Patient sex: M
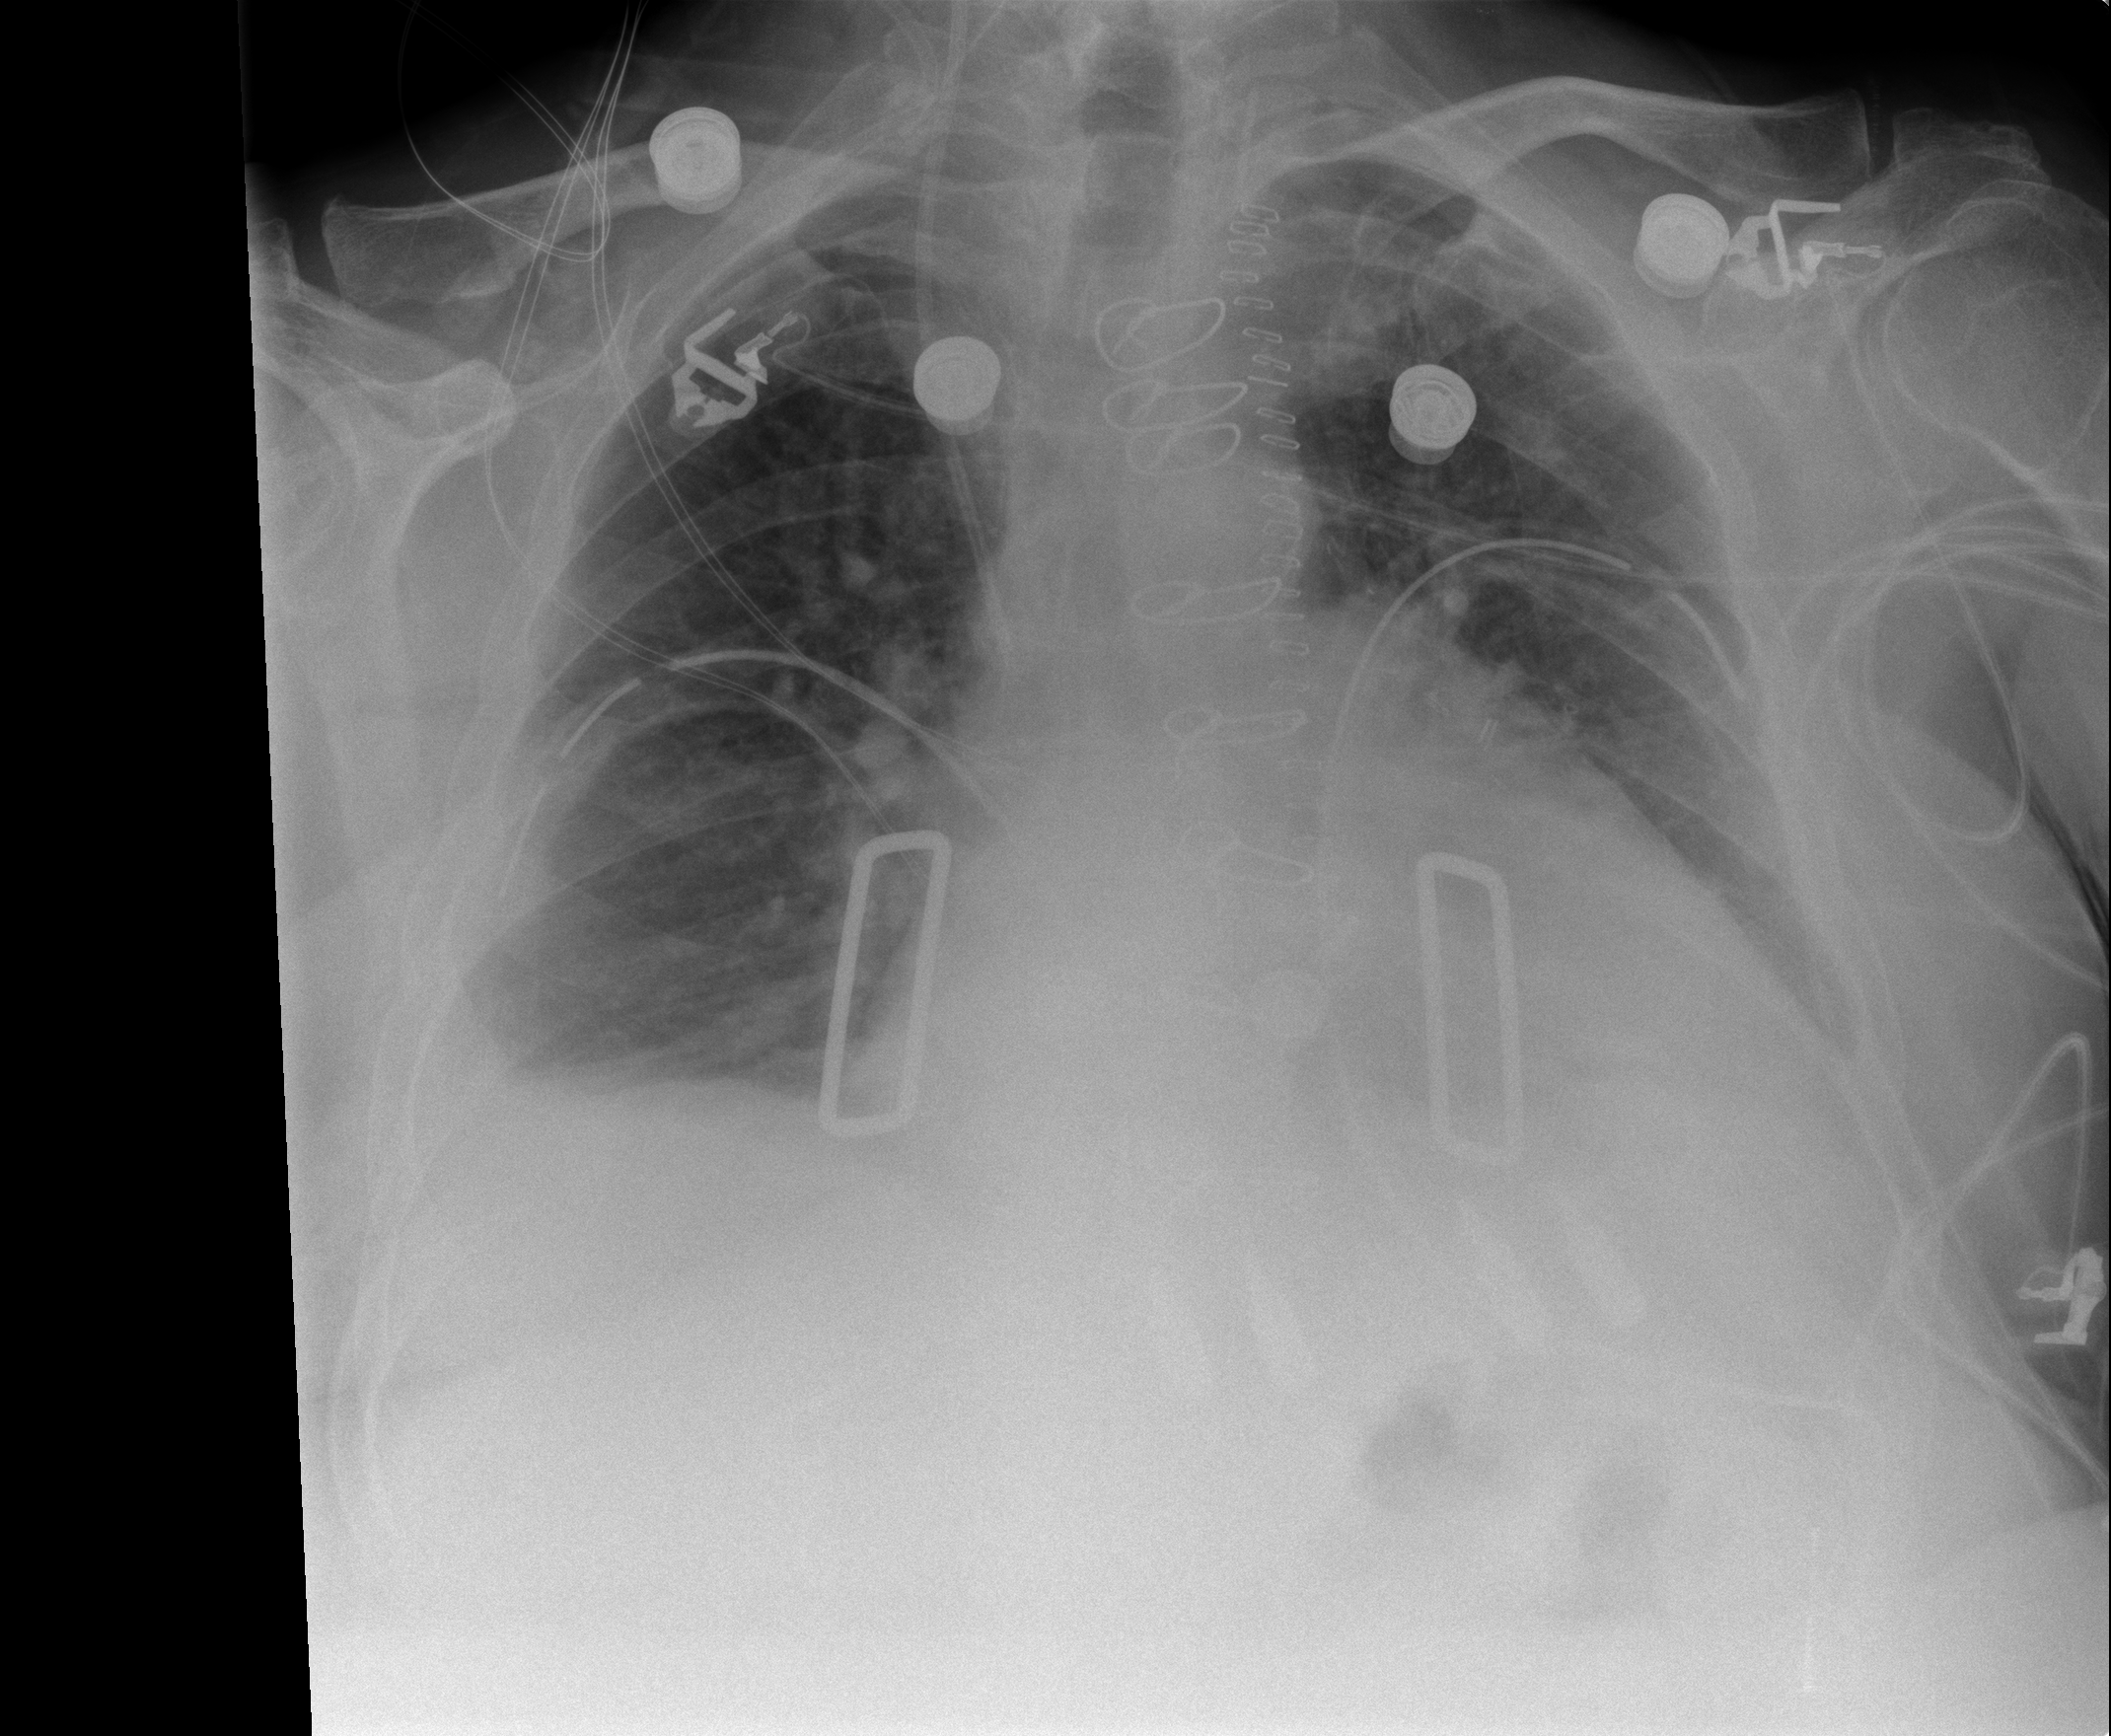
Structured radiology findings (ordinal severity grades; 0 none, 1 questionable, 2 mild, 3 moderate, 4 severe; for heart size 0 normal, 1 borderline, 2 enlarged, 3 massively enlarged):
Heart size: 2
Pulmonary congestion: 2
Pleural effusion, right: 2
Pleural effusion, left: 2
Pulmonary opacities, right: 0
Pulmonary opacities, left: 0
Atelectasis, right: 2
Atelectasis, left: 2